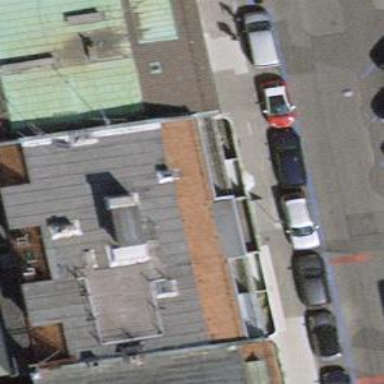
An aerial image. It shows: Restaurant.